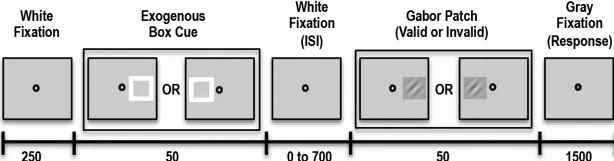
Schematic showing the various tasks administered to patient and controls. (B) Schematic of the Exogenous Cueing Task.
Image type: chart (chart)